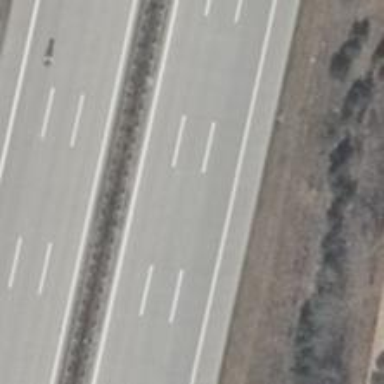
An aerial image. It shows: Motorway with concrete surface.